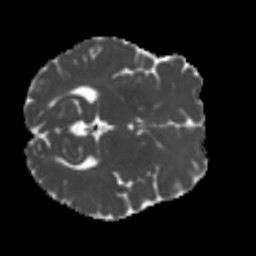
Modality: MD
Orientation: axial
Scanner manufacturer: siemens
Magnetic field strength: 3 T
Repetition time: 4 s
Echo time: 0.0594 s